Can you highlight the differences in these two pictures?
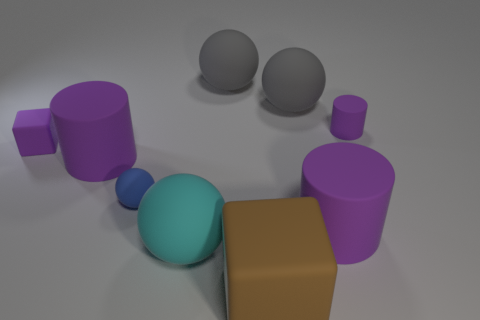
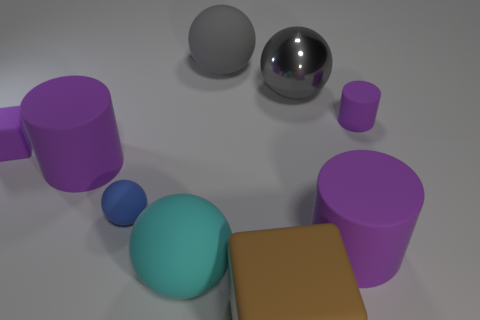
the big gray matte ball right of the large brown rubber thing turned metallic
the large gray rubber sphere right of the brown matte block became metal
the large gray matte ball on the right side of the big brown rubber block changed to metallic